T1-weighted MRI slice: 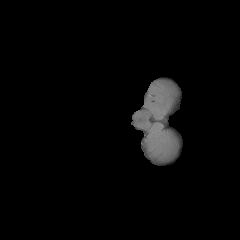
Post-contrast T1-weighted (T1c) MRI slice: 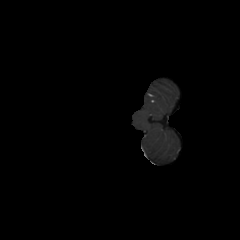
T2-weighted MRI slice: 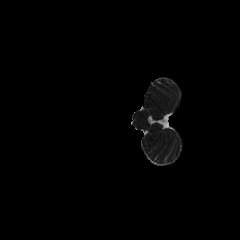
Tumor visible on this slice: no